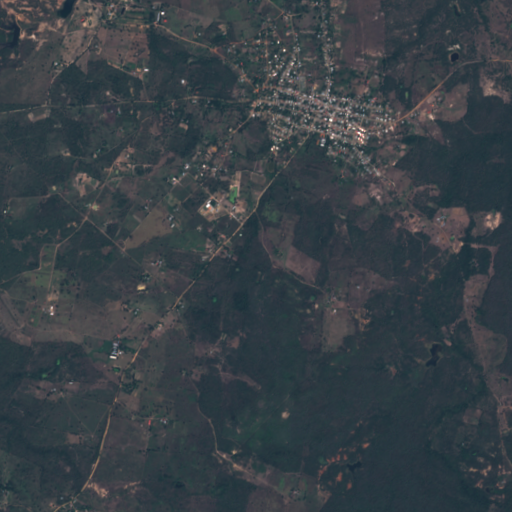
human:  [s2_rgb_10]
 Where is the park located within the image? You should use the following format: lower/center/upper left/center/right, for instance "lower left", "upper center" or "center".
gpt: The park is located in the upper right of the image.
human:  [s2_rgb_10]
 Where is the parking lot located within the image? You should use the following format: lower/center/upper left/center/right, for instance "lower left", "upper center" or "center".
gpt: The parking lot is located in the upper right of the image.
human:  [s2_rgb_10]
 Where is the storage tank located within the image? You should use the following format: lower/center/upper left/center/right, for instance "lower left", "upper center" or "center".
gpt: The storage tank is located in the upper center of the image.
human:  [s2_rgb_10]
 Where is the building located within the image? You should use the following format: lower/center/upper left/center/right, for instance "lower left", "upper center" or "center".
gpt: There is no building in the image.